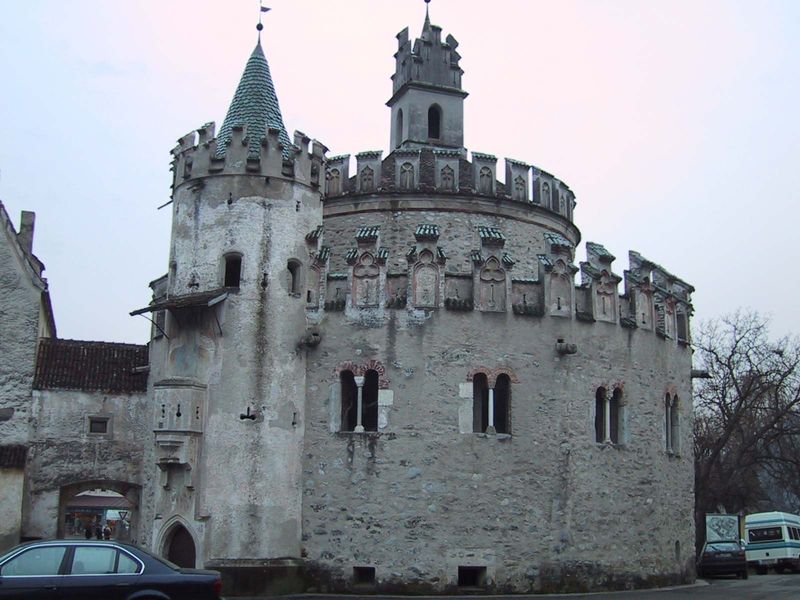
Titel: Sog. Engelsburg im Kloster Neustift
Schlagwörter: baum, weiß, fenster, schwarz, straße, säule, säulen, dach, gebäude, haus, schloss, architektur, kirche, turm, bogen, fahne, mauer, auto, tor, zinnen, eingang, erker, ruine, burg, torbogen, festung, portal, kanzel, spitzbogen, romanik, vordach, verdeckt, bau, autos, fahrzeuge, schindeln, fesnter, bauwerk, wall, schießscharten, bogenfenster, kastell, feste, geäbude, wehrturm, zwillingsfenster, bus, burgturm, naumburg, romanisch burg fahne wimpel torbogen, sciessscharten, augos